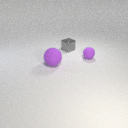
small purple rubber sphere to the right of large purple rubber sphere